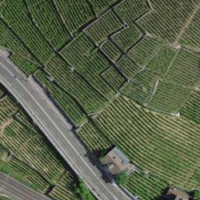
EUNIS habitat code: 24
Species observed at this site:
Cirsium vulgare
Euphorbia lathyris